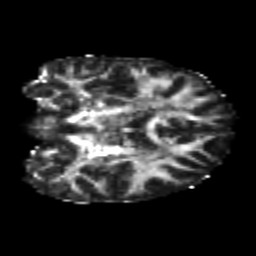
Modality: FA
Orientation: coronal
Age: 21
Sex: female
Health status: healthy
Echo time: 0.074 s